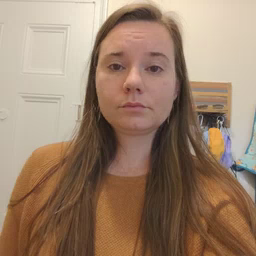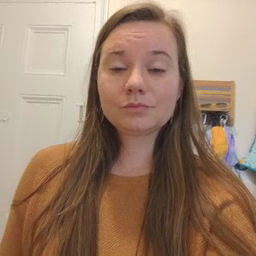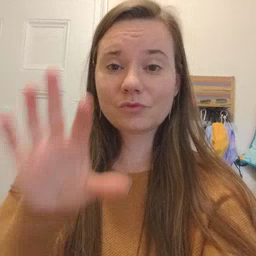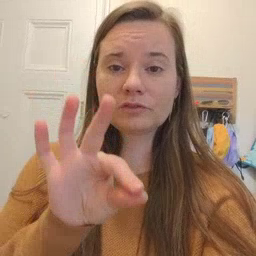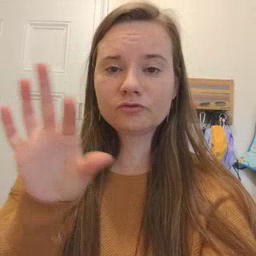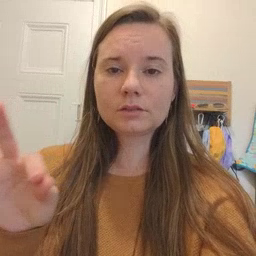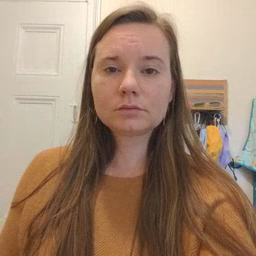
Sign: frenchfries